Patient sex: M
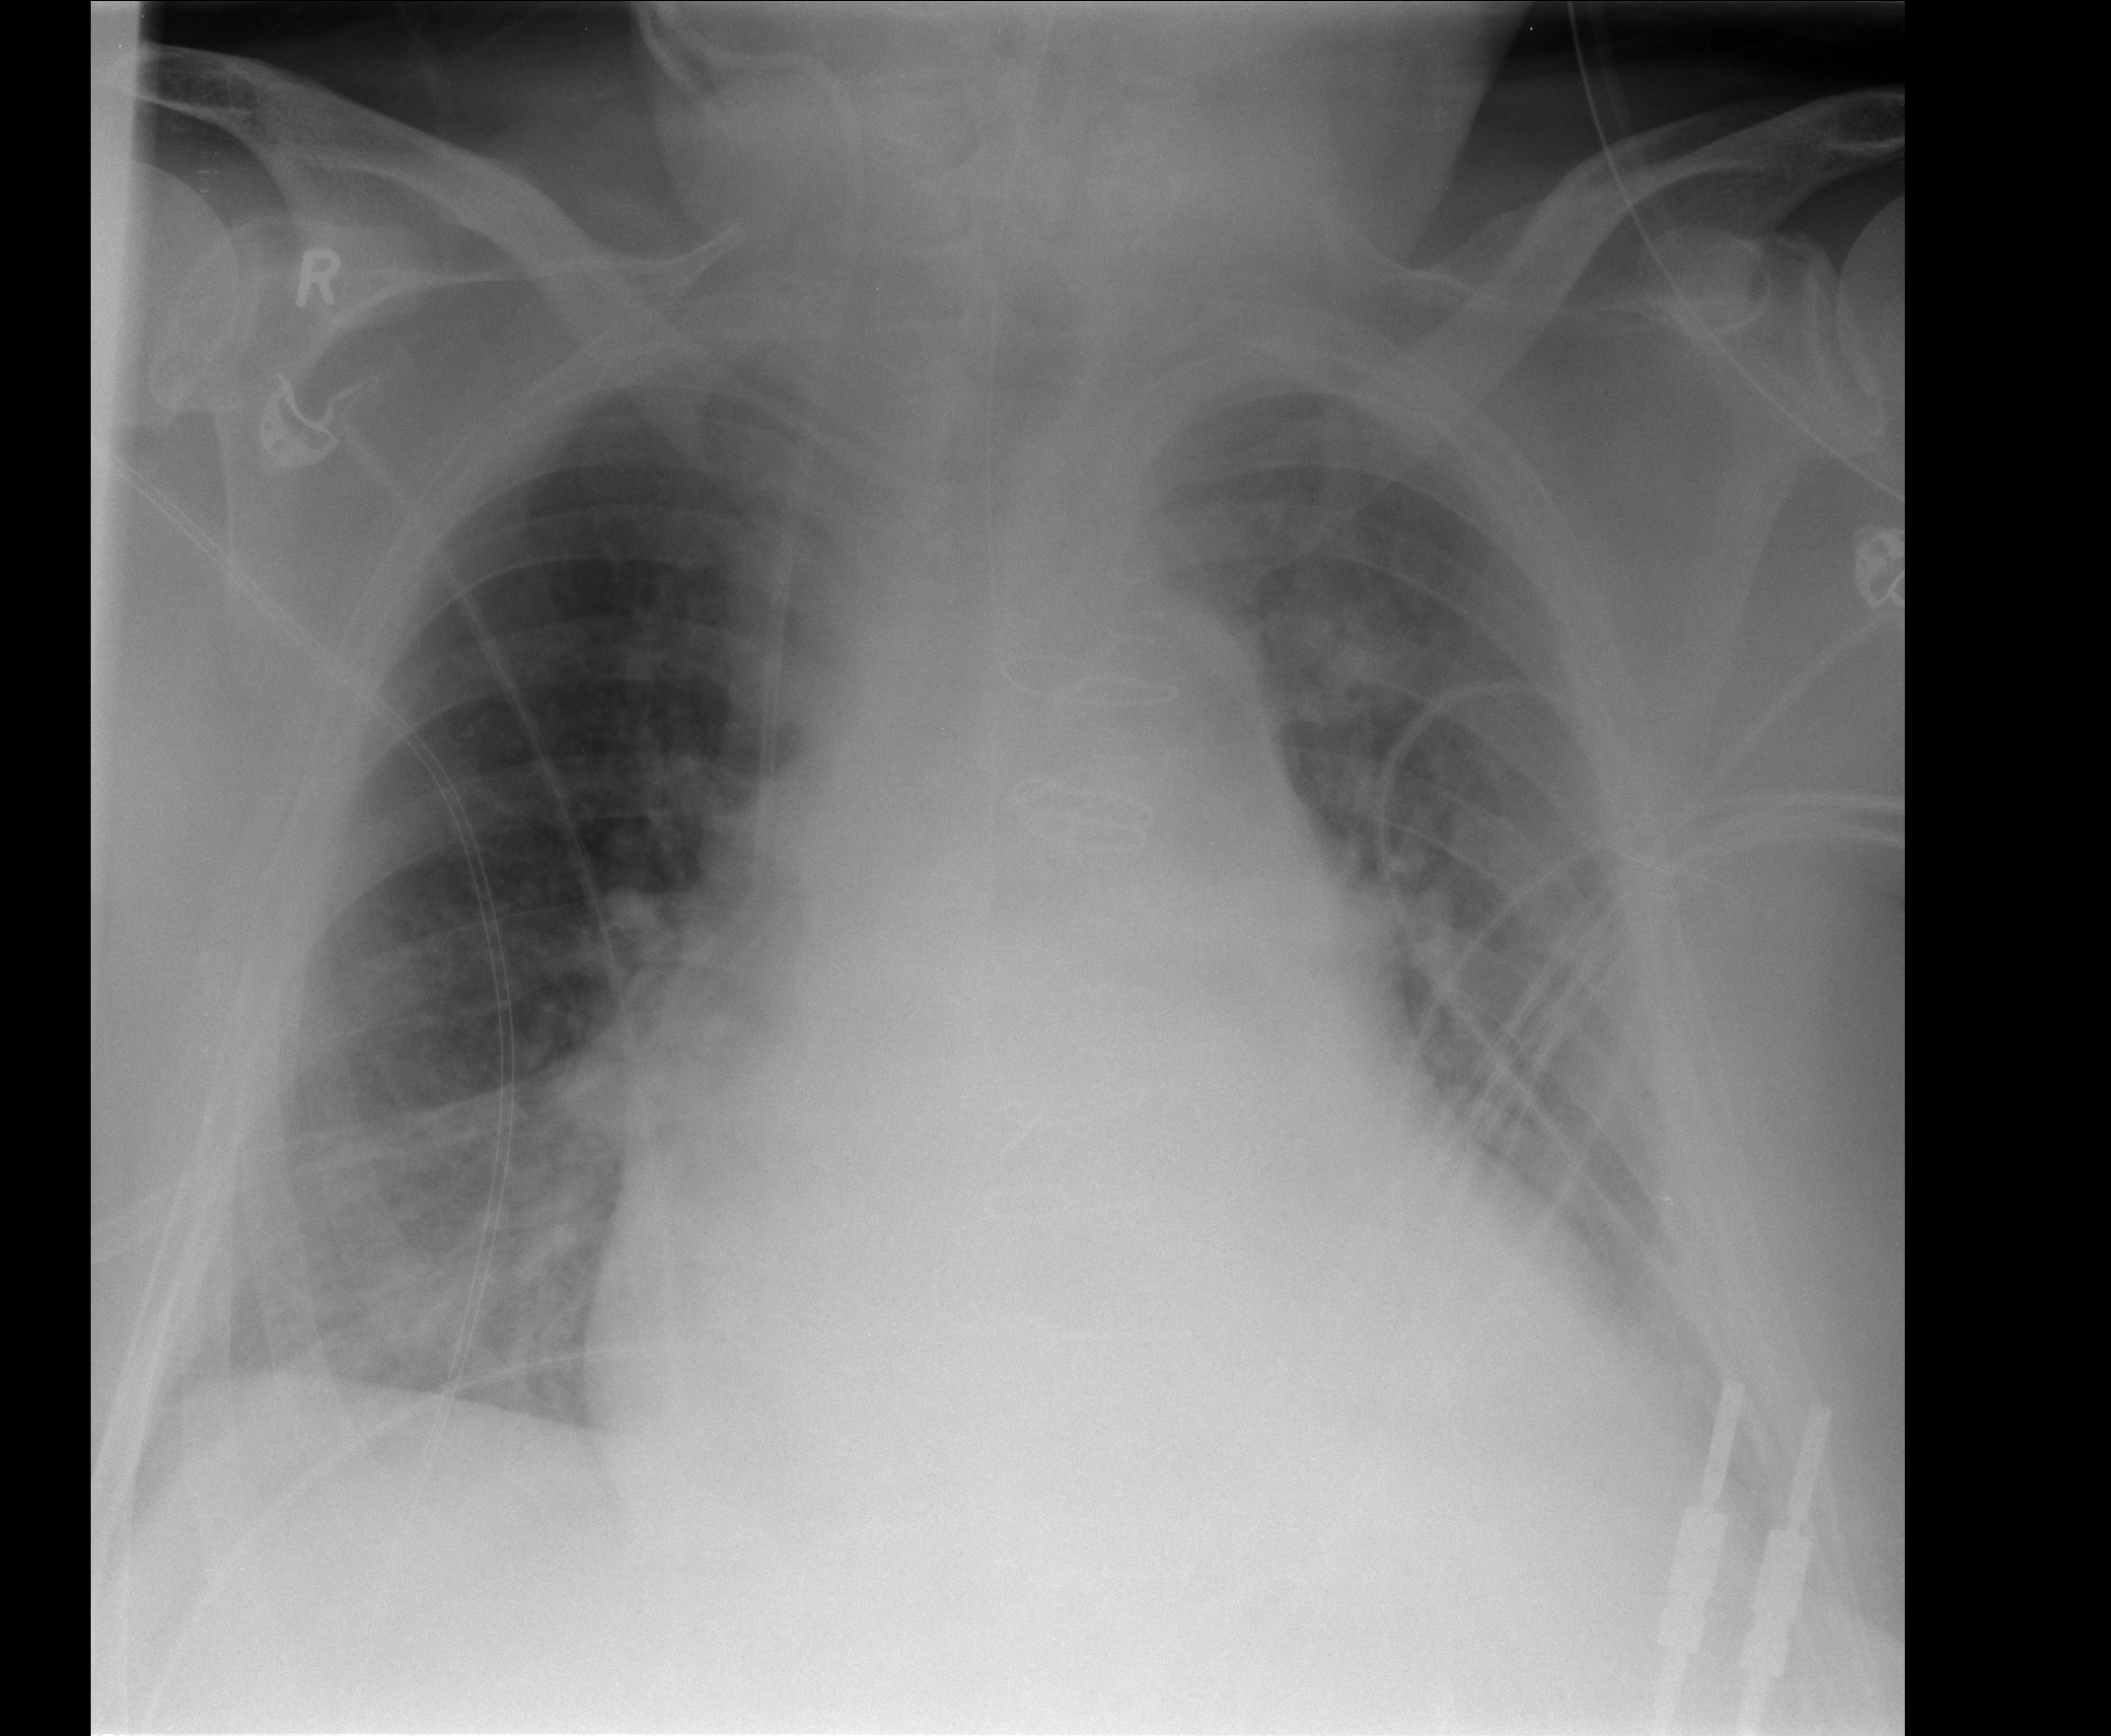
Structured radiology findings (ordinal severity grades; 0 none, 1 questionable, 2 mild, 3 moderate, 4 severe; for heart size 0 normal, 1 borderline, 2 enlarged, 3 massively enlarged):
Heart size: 3
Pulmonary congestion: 2
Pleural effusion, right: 3
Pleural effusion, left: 3
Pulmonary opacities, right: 2
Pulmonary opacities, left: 2
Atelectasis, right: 2
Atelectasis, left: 2